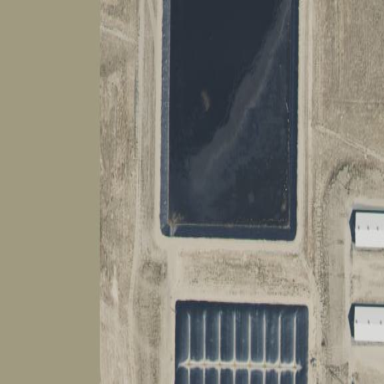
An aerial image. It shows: Image of wastewater.